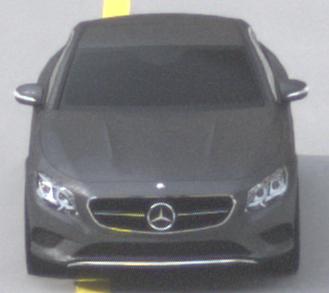
Make: Mercedes-Benz
Model: S 400 Coupé
Detailed model: S-Class (217) Coupé
Model produced from: 2015/10
Model produced until: 2017/09
Doors: 2
Color: gray
Road condition: dry road
Daytime: morning or afternoon
Contrast: low contrast